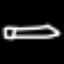
Label: pencil